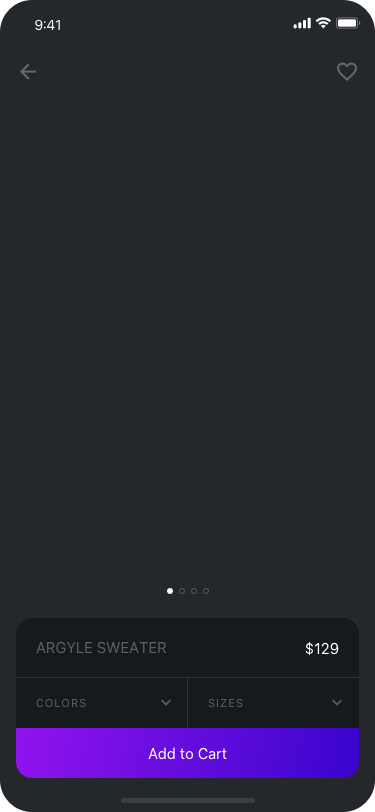
Text in this UI design:
Add to Cart
Colors
Sizes
ARGYLE SWEATER
$129